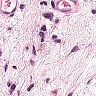
Metastatic tissue present: no